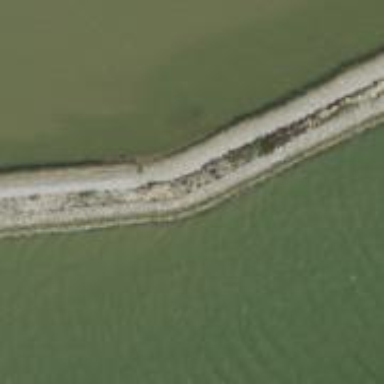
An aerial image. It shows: Breakwater structure.